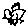
Label: bird